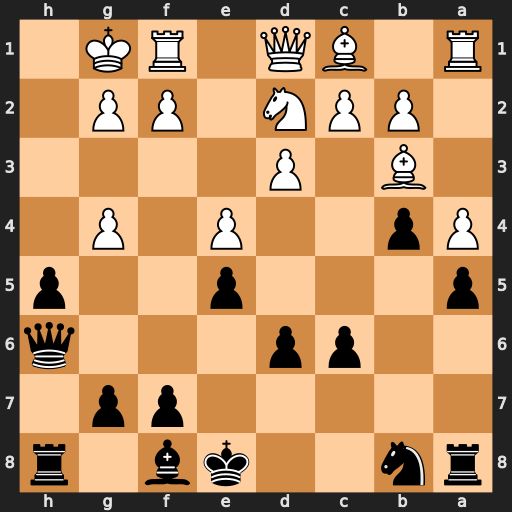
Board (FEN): rn2kb1r/5pp1/2pp3q/p3p2p/Pp2P1P1/1B1P4/1PPN1PP1/R1BQ1RK1
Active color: b
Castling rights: kq
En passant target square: -
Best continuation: hxg4 f4 g3 Bxf7+ Kxf7